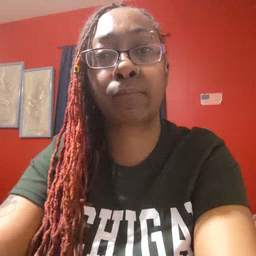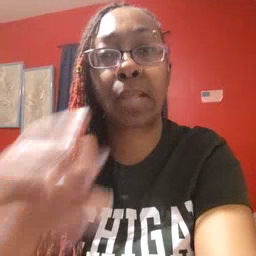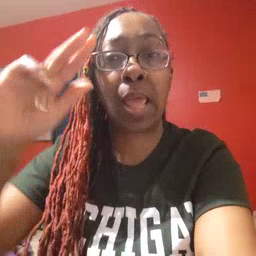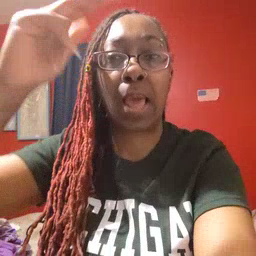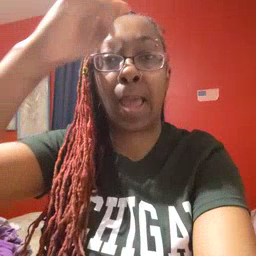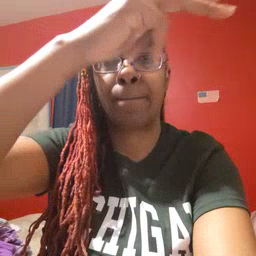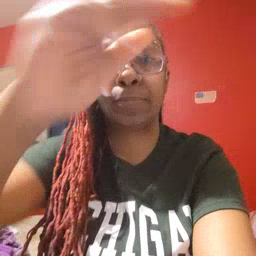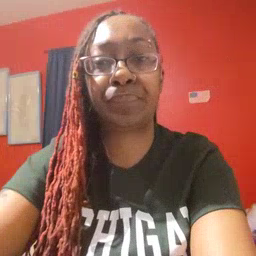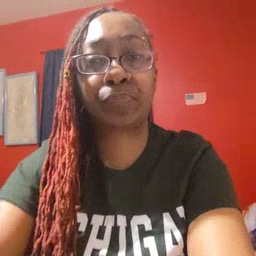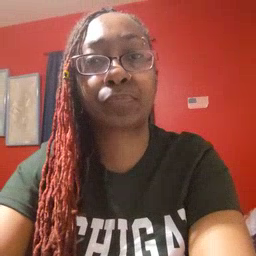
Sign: helicopter